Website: lowes
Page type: payment
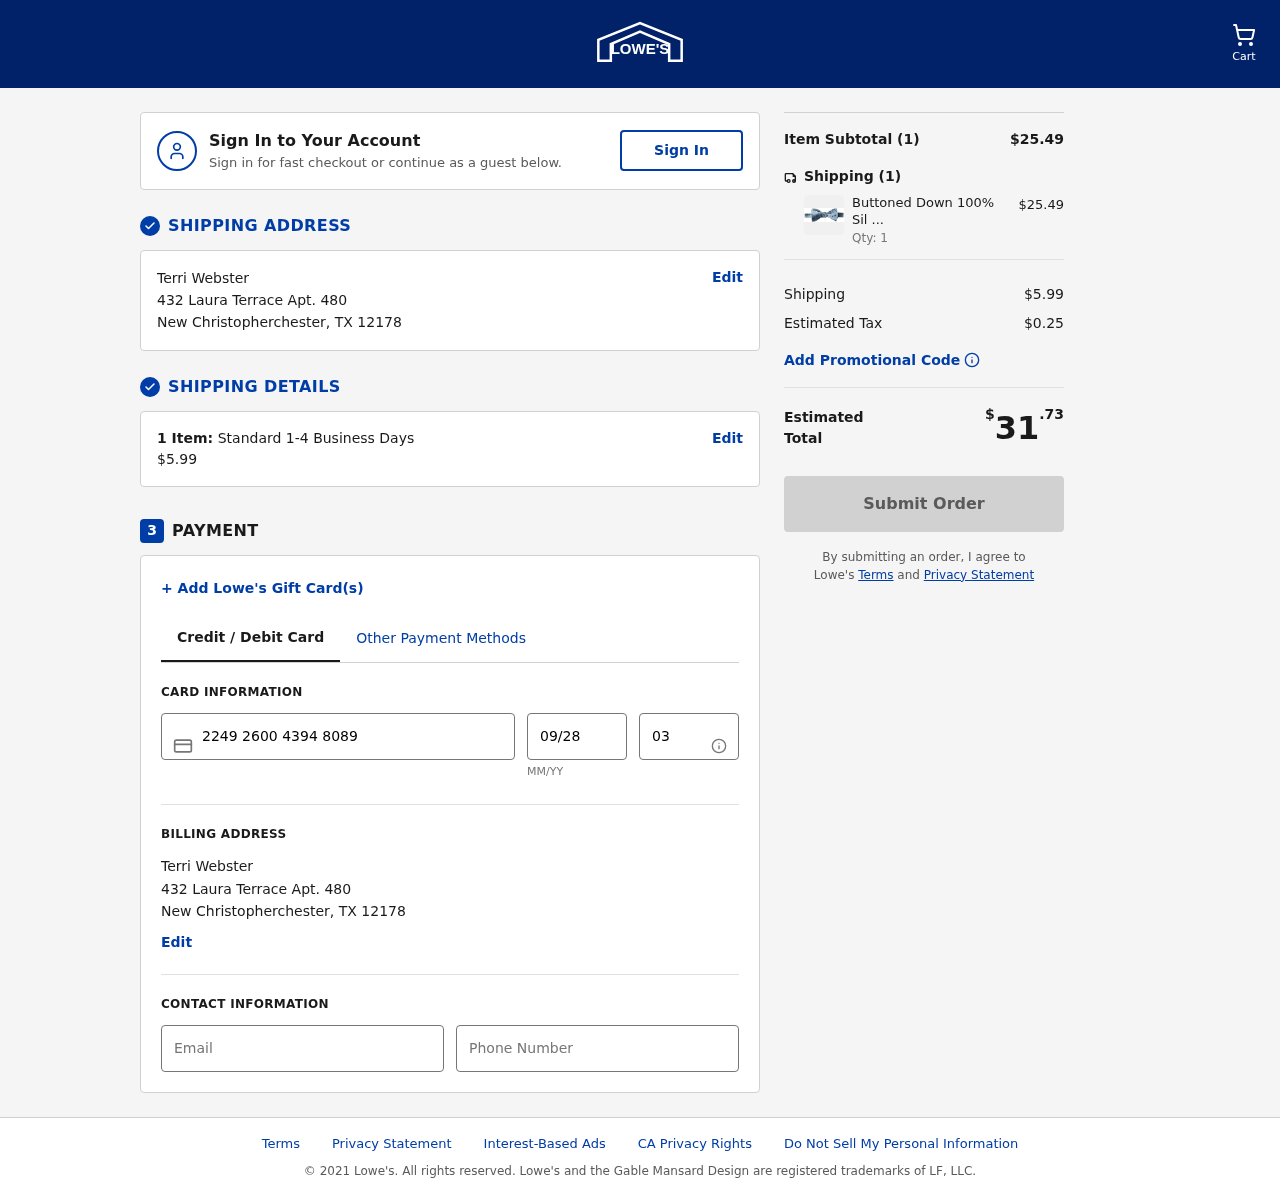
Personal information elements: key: PII_CARD_CVV
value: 037
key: PII_CARD_EXPIRY
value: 09/28
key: PII_CARD_NUMBER
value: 2249 2600 4394 8089
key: PII_CITY
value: New Christopherchester
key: PII_EMAIL
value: terri_webster@hotmail.com
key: PII_FULLNAME
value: Terri Webster
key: PII_PHONE
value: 9104394106
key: PII_POSTCODE
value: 12178
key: PII_STATE_ABBR
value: TX
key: PII_STREET
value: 432 Laura Terrace Apt. 480
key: PII_FULLNAME2
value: Terri Webster
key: PII_CITY2
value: New Christopherchester
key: PII_STATE_ABBR2
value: TX
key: PII_POSTCODE_FULL
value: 12178
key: PII_POSTCODE_NUMERIC
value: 12178
Product elements: key: PRODUCT1_NAME
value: Buttoned Down 100% Silk Self Bow Tie, Turquoise Paisley, One Size
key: PRODUCT1_PRICE
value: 25.49
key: PRODUCT1_QUANTITY
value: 1
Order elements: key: ORDER_NUM_ITEMS
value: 1
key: ORDER_SHIPPING_COST
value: $5.99
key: ORDER_NUM_ITEMS2
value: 1
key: ORDER_SUBTOTAL
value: $25.49
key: ORDER_NUM_ITEMS3
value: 1
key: ORDER_SHIPPING_COST2
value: $5.99
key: ORDER_TAX
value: $0.25
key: ORDER_TOTAL
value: $31.73